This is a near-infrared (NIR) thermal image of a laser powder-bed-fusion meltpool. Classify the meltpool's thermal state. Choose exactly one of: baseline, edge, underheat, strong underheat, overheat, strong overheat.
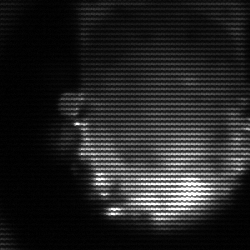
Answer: baseline